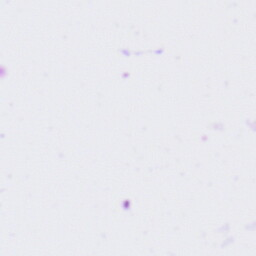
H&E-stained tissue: Tonsil